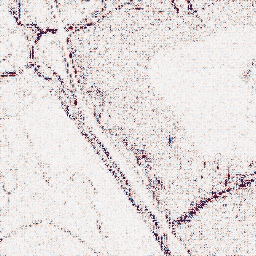
Category: wavelet
Decomposition family: wavelet_dwt
Decomposition parameters: wavelet: db2
level: 1
Upsampling method: cubic_mitchell
Upsampling parameters: scale: 8
Upsampling scale: 8